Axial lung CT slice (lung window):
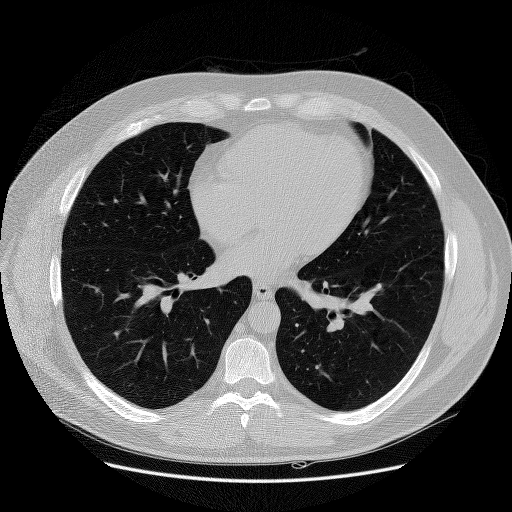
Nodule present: no